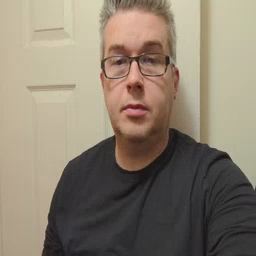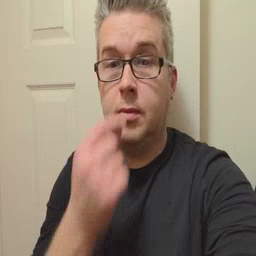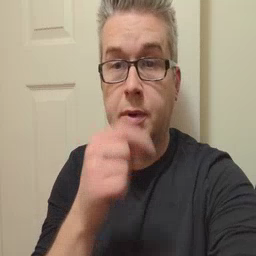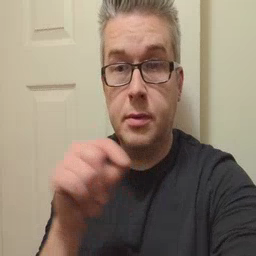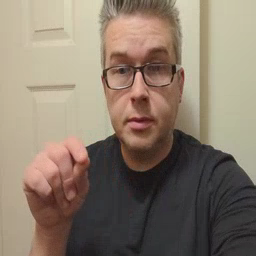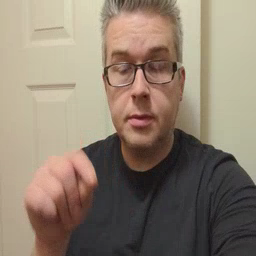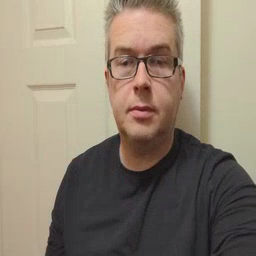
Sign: pencil